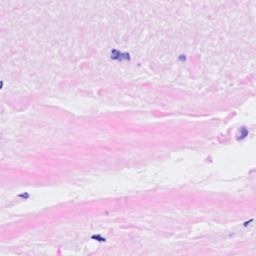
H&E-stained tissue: Breast